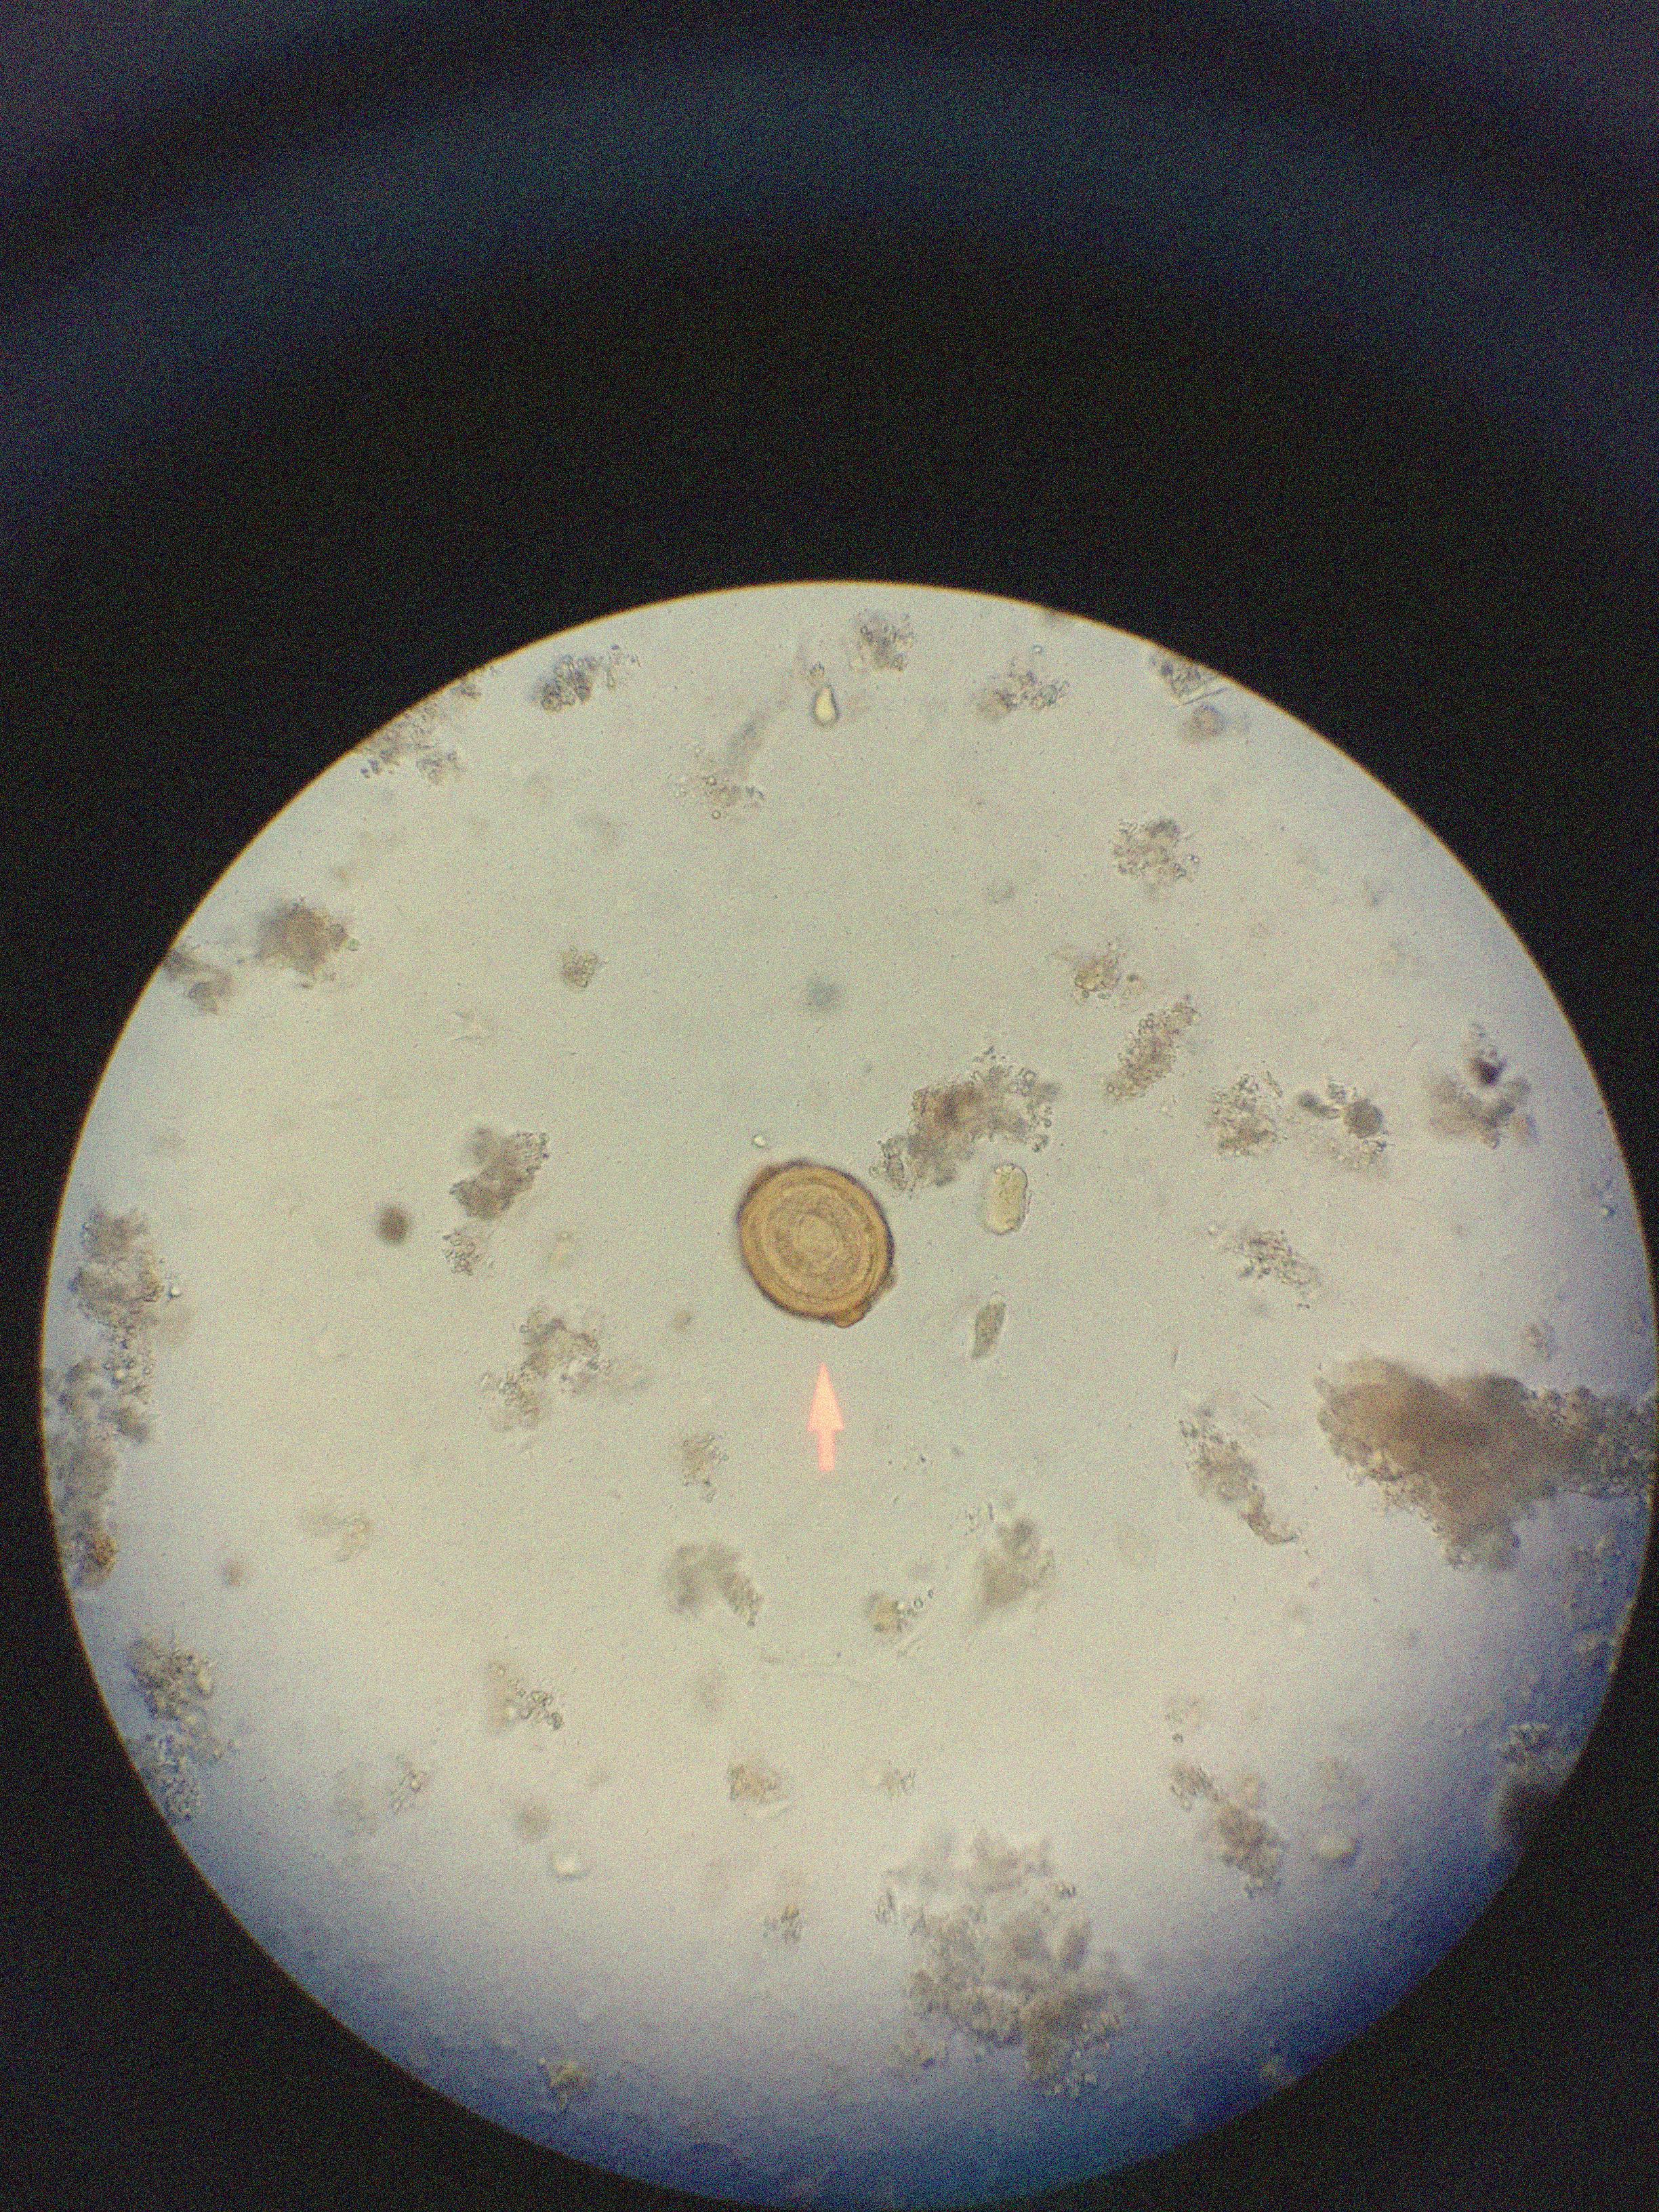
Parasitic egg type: Ascaris lumbricoides